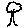
Label: tree